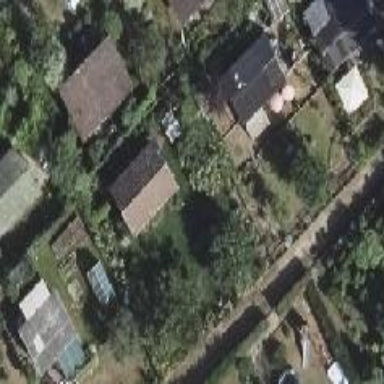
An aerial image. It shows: Plot within allotments.